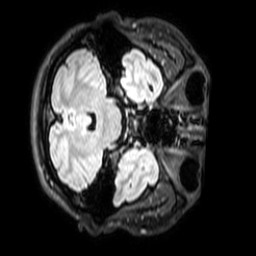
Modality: T1w
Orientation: axial
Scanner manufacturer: philips
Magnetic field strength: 3 T
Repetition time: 4.8 s
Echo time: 0.2586 s